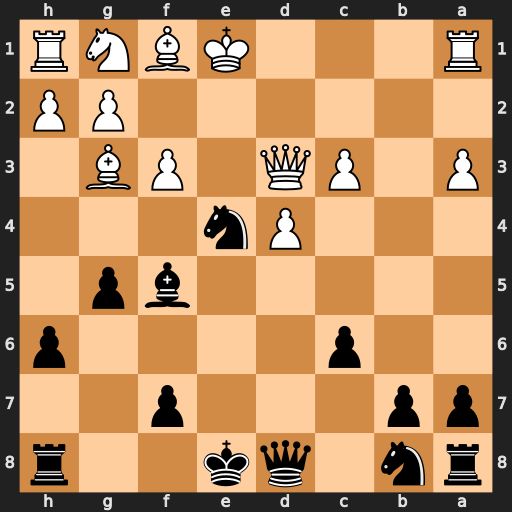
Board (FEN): rn1qk2r/pp3p2/2p4p/5bp1/3Pn3/P1PQ1PB1/6PP/R3KBNR
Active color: b
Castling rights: KQkq
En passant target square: -
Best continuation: Nxg3 Qe3+ Kd7 hxg3 Re8